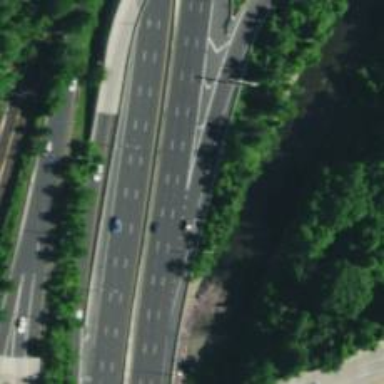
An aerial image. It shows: Asphalt motorway link.